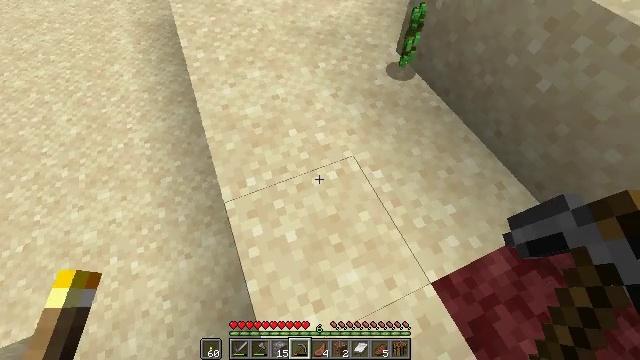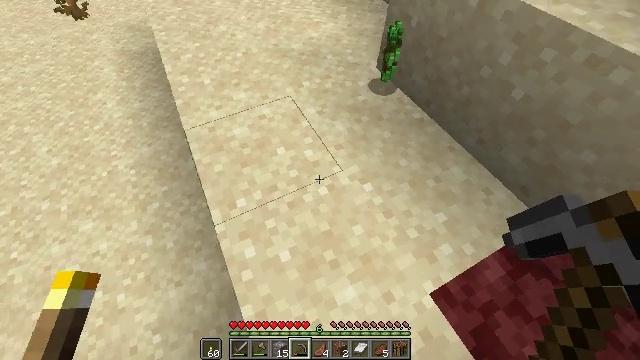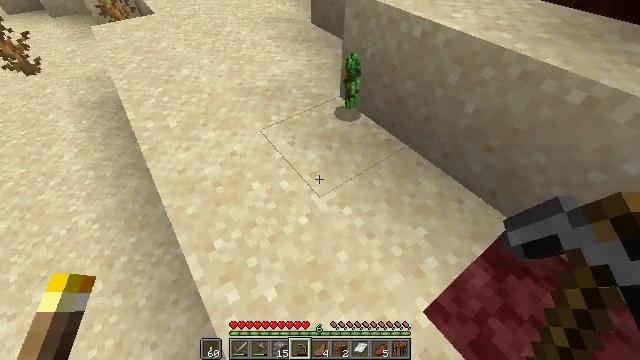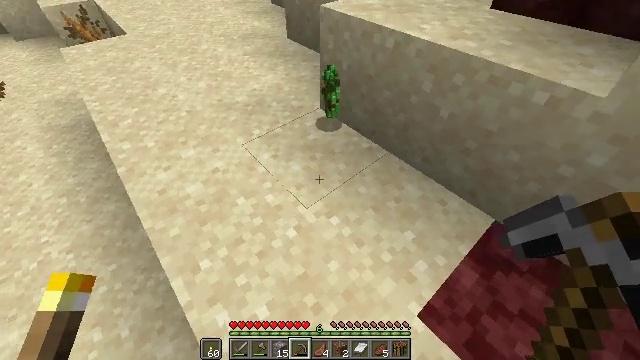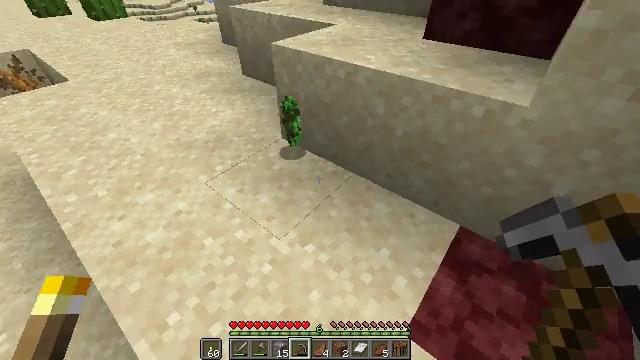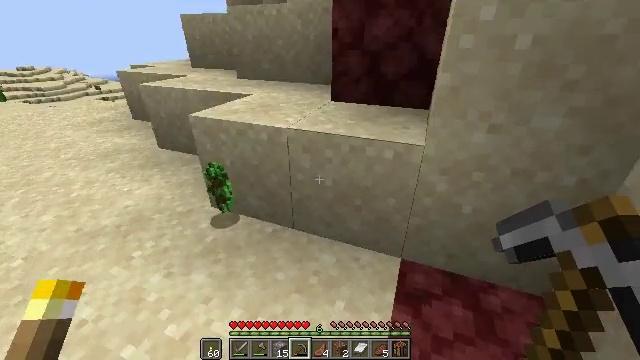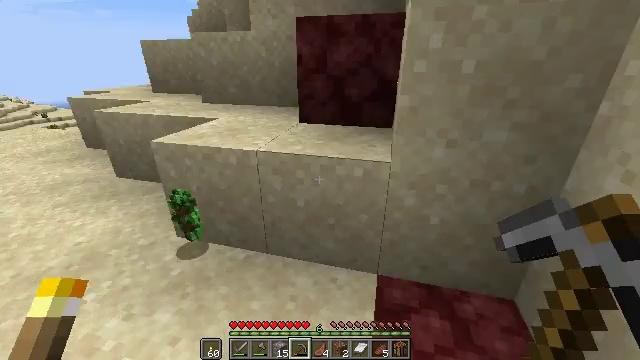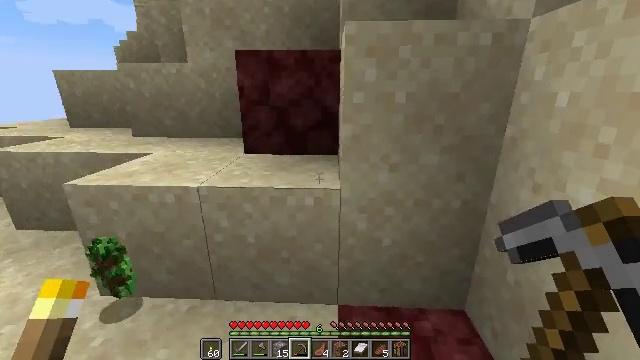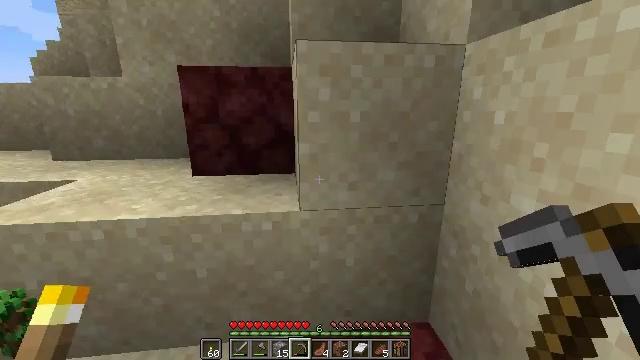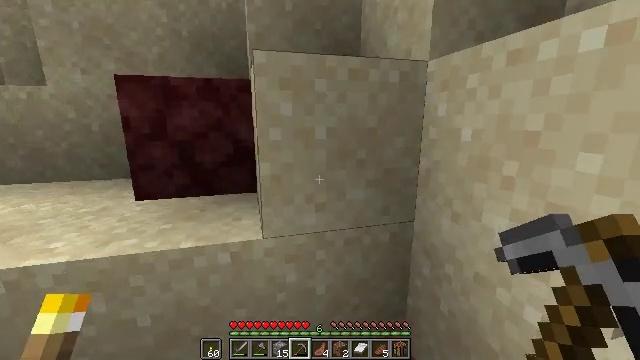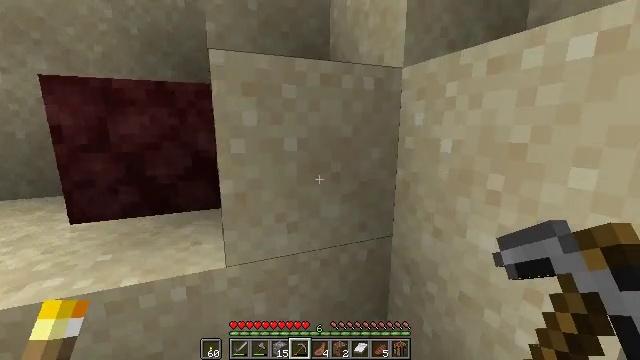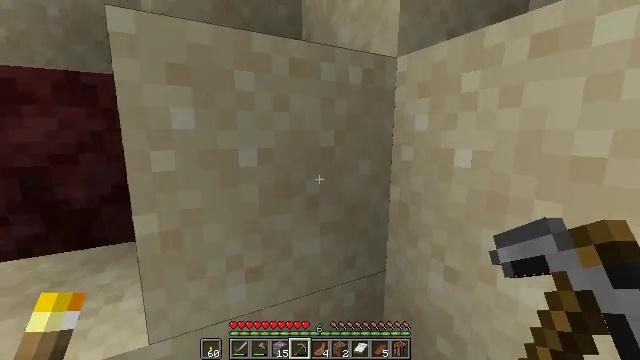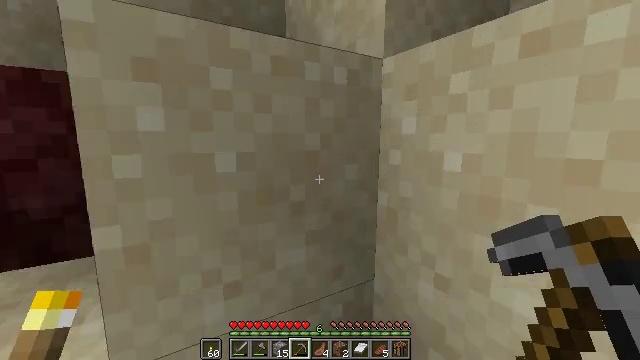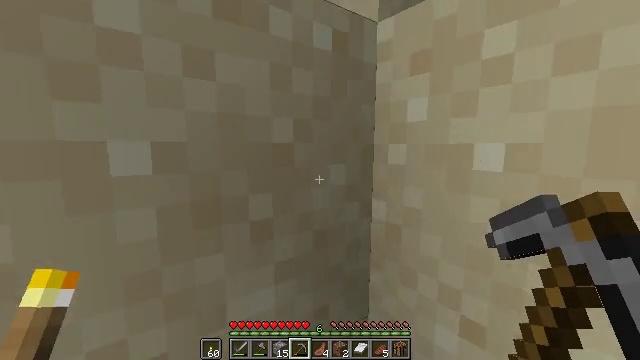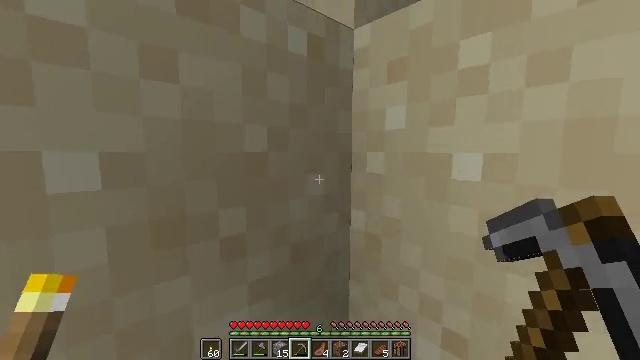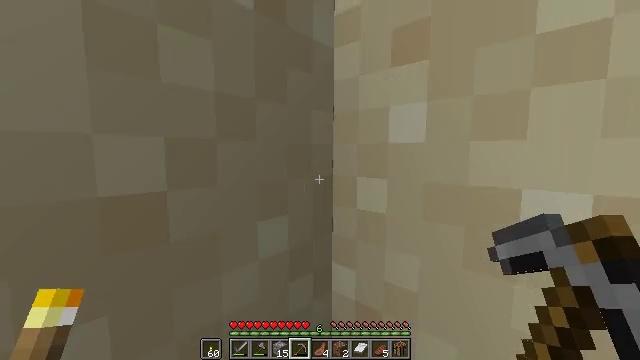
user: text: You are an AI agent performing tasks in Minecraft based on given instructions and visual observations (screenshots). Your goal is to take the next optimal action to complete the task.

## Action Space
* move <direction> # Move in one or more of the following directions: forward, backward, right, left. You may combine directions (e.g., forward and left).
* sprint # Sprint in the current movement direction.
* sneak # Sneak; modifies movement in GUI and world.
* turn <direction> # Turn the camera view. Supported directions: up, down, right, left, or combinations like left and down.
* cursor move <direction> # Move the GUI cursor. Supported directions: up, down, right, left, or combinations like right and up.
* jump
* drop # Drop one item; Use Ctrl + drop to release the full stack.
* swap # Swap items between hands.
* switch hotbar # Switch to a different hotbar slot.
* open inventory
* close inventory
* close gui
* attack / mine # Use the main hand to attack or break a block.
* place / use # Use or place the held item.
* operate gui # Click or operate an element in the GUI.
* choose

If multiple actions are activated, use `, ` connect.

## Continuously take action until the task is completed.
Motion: motion action
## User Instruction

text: Mine the netherrack in the Nether.
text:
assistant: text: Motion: turn right and up, open inventory
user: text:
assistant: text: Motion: turn right and up
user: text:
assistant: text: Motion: turn right and up
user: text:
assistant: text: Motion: turn right and up
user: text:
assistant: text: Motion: turn right and up
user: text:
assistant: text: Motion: turn right and up
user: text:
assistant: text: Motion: move forward, turn right and up
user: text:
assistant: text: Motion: move forward, turn right and up
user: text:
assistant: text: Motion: move forward, turn right and up
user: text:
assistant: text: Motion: move forward, turn right and up
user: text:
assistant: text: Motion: move forward, turn right and up
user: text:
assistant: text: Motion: move forward, turn right and up
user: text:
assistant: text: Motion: move forward, turn right and up
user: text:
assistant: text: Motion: move forward, turn right and up
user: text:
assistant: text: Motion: move forward, turn right
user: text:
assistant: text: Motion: move forward, turn right
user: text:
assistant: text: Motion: no_op
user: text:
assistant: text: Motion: turn left
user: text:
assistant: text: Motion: turn left and down
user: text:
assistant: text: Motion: turn left and down
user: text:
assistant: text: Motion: turn left and down
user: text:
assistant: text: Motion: move forward, turn left and down
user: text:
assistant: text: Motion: move forward, turn left
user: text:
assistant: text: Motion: move forward, turn left
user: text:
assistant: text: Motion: move forward
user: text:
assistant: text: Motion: move forward
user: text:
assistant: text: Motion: move forward, turn left and down
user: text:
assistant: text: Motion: move forward
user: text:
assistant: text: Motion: move forward
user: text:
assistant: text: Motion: move forward